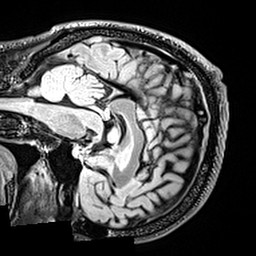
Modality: T2w
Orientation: sagittal
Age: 42
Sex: male
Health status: healthy
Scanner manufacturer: siemens
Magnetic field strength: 3 T
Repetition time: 5 s
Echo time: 0.397 s